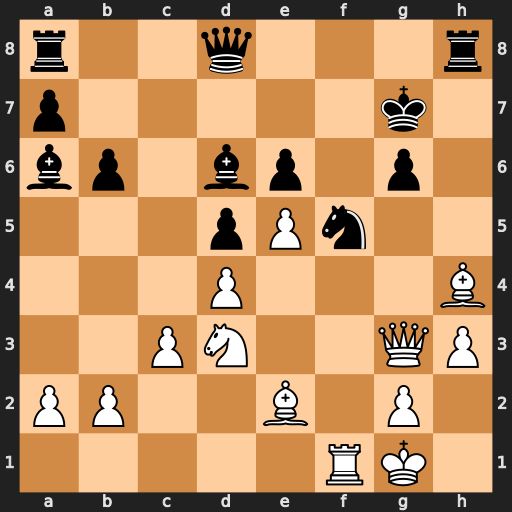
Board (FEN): r2q3r/p5k1/bp1bp1p1/3pPn2/3P3B/2PN2QP/PP2B1P1/5RK1
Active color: w
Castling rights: -
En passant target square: -
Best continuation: Bf6+ Qxf6 exf6+